Aerial crown-view tile of a tropical tree (Barro Colorado Island, Panama), acquired 20250616:
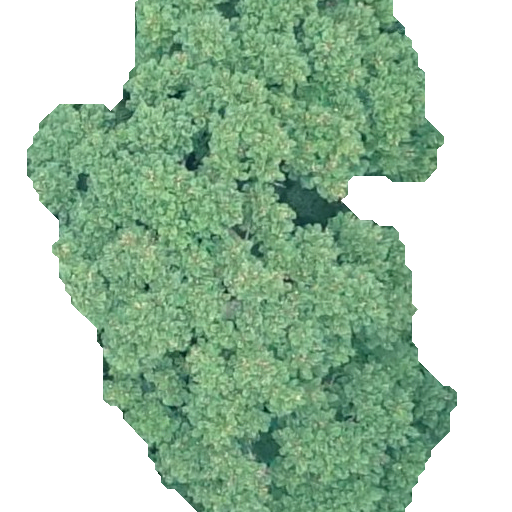
Species: Jacaranda copaia
GBIF accepted scientific name: Jacaranda copaia
Crown area: 263.189 m²